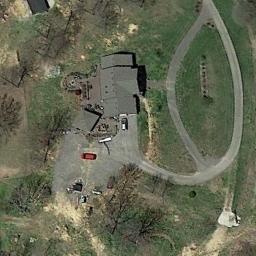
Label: sparse_residential